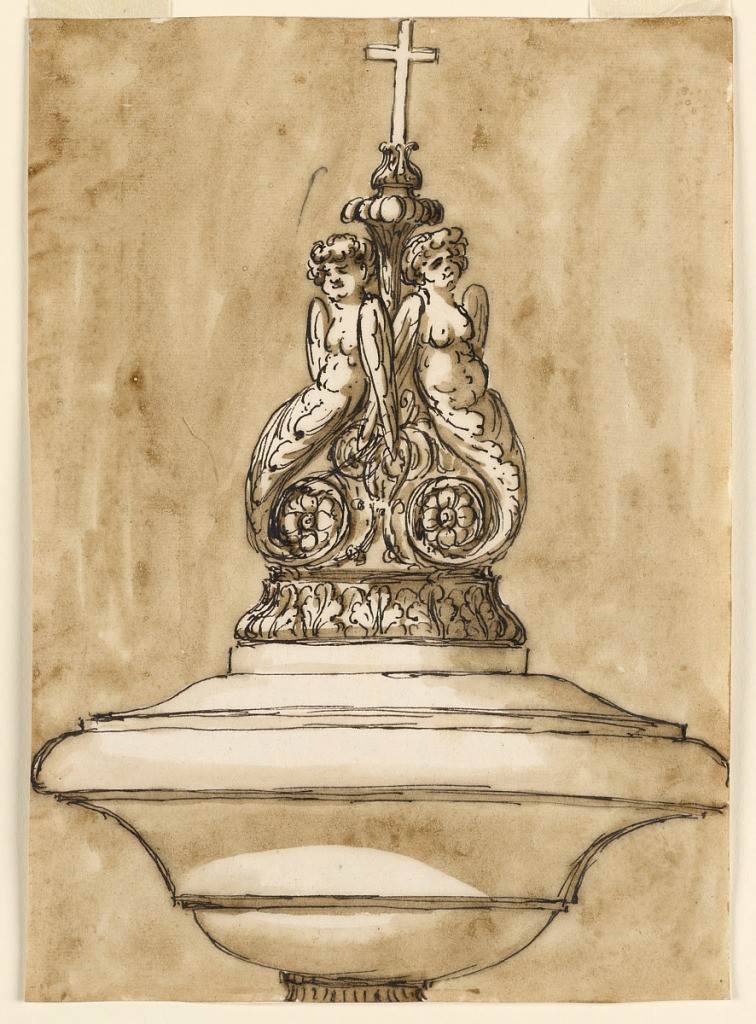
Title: Design for a Baptismal Font
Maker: Giuseppe Barberi, Italian, 1746–1809
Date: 1746-1809
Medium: Pen and brown ink, brush and brown wash on lined off-white laid paper
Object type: Drawing
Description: Vertical rectangle. Below the uppermost part of the shaft. The bowl and the lower part of the round lid are divided in undecorated, curved parts. The handle has a round base, with two winged armless half figures, ending in rinceaux above it. A kind of socket raises above them, supporting a cross. Usual background.